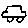
Label: car